Question: Basically i have made a app with Swift. i want to click on a cell. get the index of that cell and then from that index get a UInt32 from an Array. then pass that UInt32 to another View so i can use it to change the background colour of a View item. The problem is i cant seem to get the number across. when i use Println() to see what is coming through it always equals to 0
Code In Swift
I have tried to use a Struct but i didn't have any luck. I'm guessing i have done it wrong. New to swift IOS programming so I'm not too sure

The reason i need UInt32 is because to change the background color of the View i am using
'''
func UIColorFromHex(rgbValue:UInt32, alpha:Double=1.0)->UIColor {
let red = CGFloat((rgbValue & 0xFF0000) >> 16)/256.0
let green = CGFloat((rgbValue & 0xFF00) >> 8)/256.0
let blue = CGFloat(rgbValue & 0xFF)/256.0
return UIColor(red:red, green:green, blue:blue, alpha:CGFloat(alpha))
}
'''
If there is any other 'Easier' way to do this, i am open to suggestions ^^
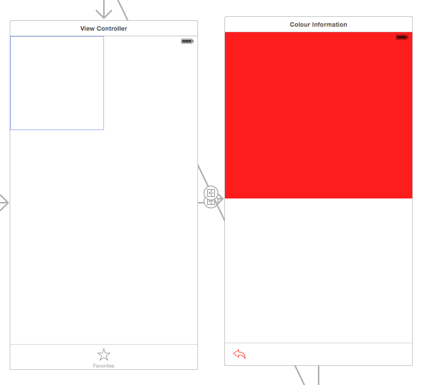
Answer: EDIT:
I have figured it out on what to do. First i changed the way i was doing the colour to a Hex to UIColor Extension to UIColor. so made all my color codes hex string codes. then in prepareForSegue i got the index path of the cell that is clicked. used that to get the Hex Code then passed that string to a Struct. then used the information in the Struct and used it to change the background color. Easy....ish